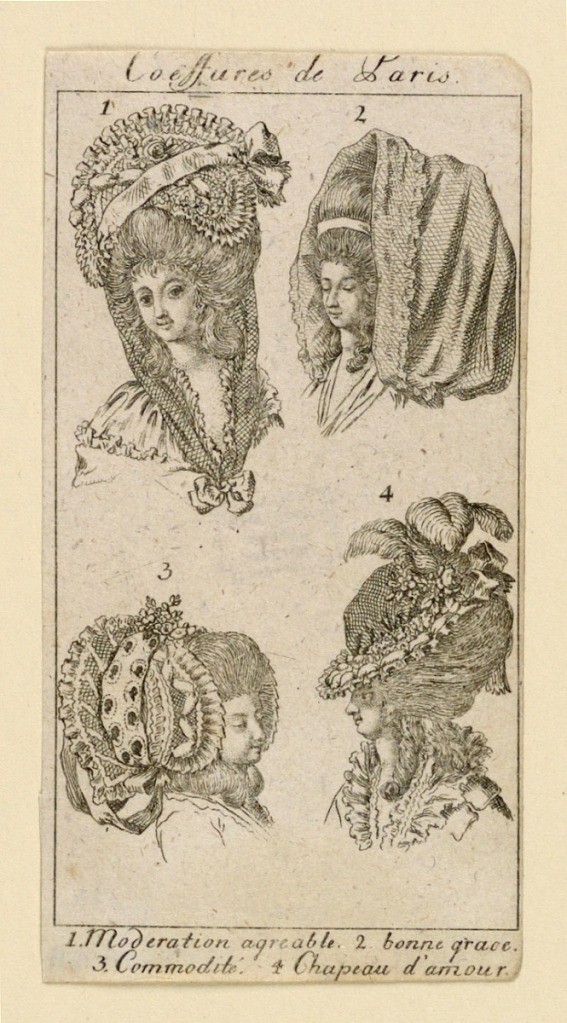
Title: Ladies' Fashion: Hairdressing and Hats
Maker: Johann August Rossmassler, German, 1752 - 1783
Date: ca. 1770-1780
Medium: Engraving on paper
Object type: Print
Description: Illustration of groups of four heads showing hairdressing and hats worn by French, German, and English ladies.